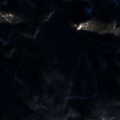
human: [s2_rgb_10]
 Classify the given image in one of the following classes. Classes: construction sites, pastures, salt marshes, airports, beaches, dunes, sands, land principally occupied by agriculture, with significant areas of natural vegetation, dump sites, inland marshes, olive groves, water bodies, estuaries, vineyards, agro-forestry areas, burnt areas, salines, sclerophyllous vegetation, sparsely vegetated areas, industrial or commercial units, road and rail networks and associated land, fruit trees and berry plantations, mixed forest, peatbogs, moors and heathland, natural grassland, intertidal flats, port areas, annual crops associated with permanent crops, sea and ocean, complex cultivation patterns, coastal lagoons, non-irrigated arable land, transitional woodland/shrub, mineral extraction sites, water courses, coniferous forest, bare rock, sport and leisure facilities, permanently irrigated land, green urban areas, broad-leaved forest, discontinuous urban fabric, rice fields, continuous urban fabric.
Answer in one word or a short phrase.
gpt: coniferous forest